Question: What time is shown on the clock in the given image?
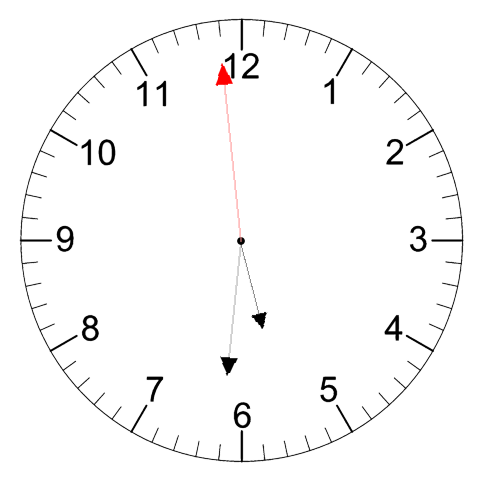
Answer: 05:30:59